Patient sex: M
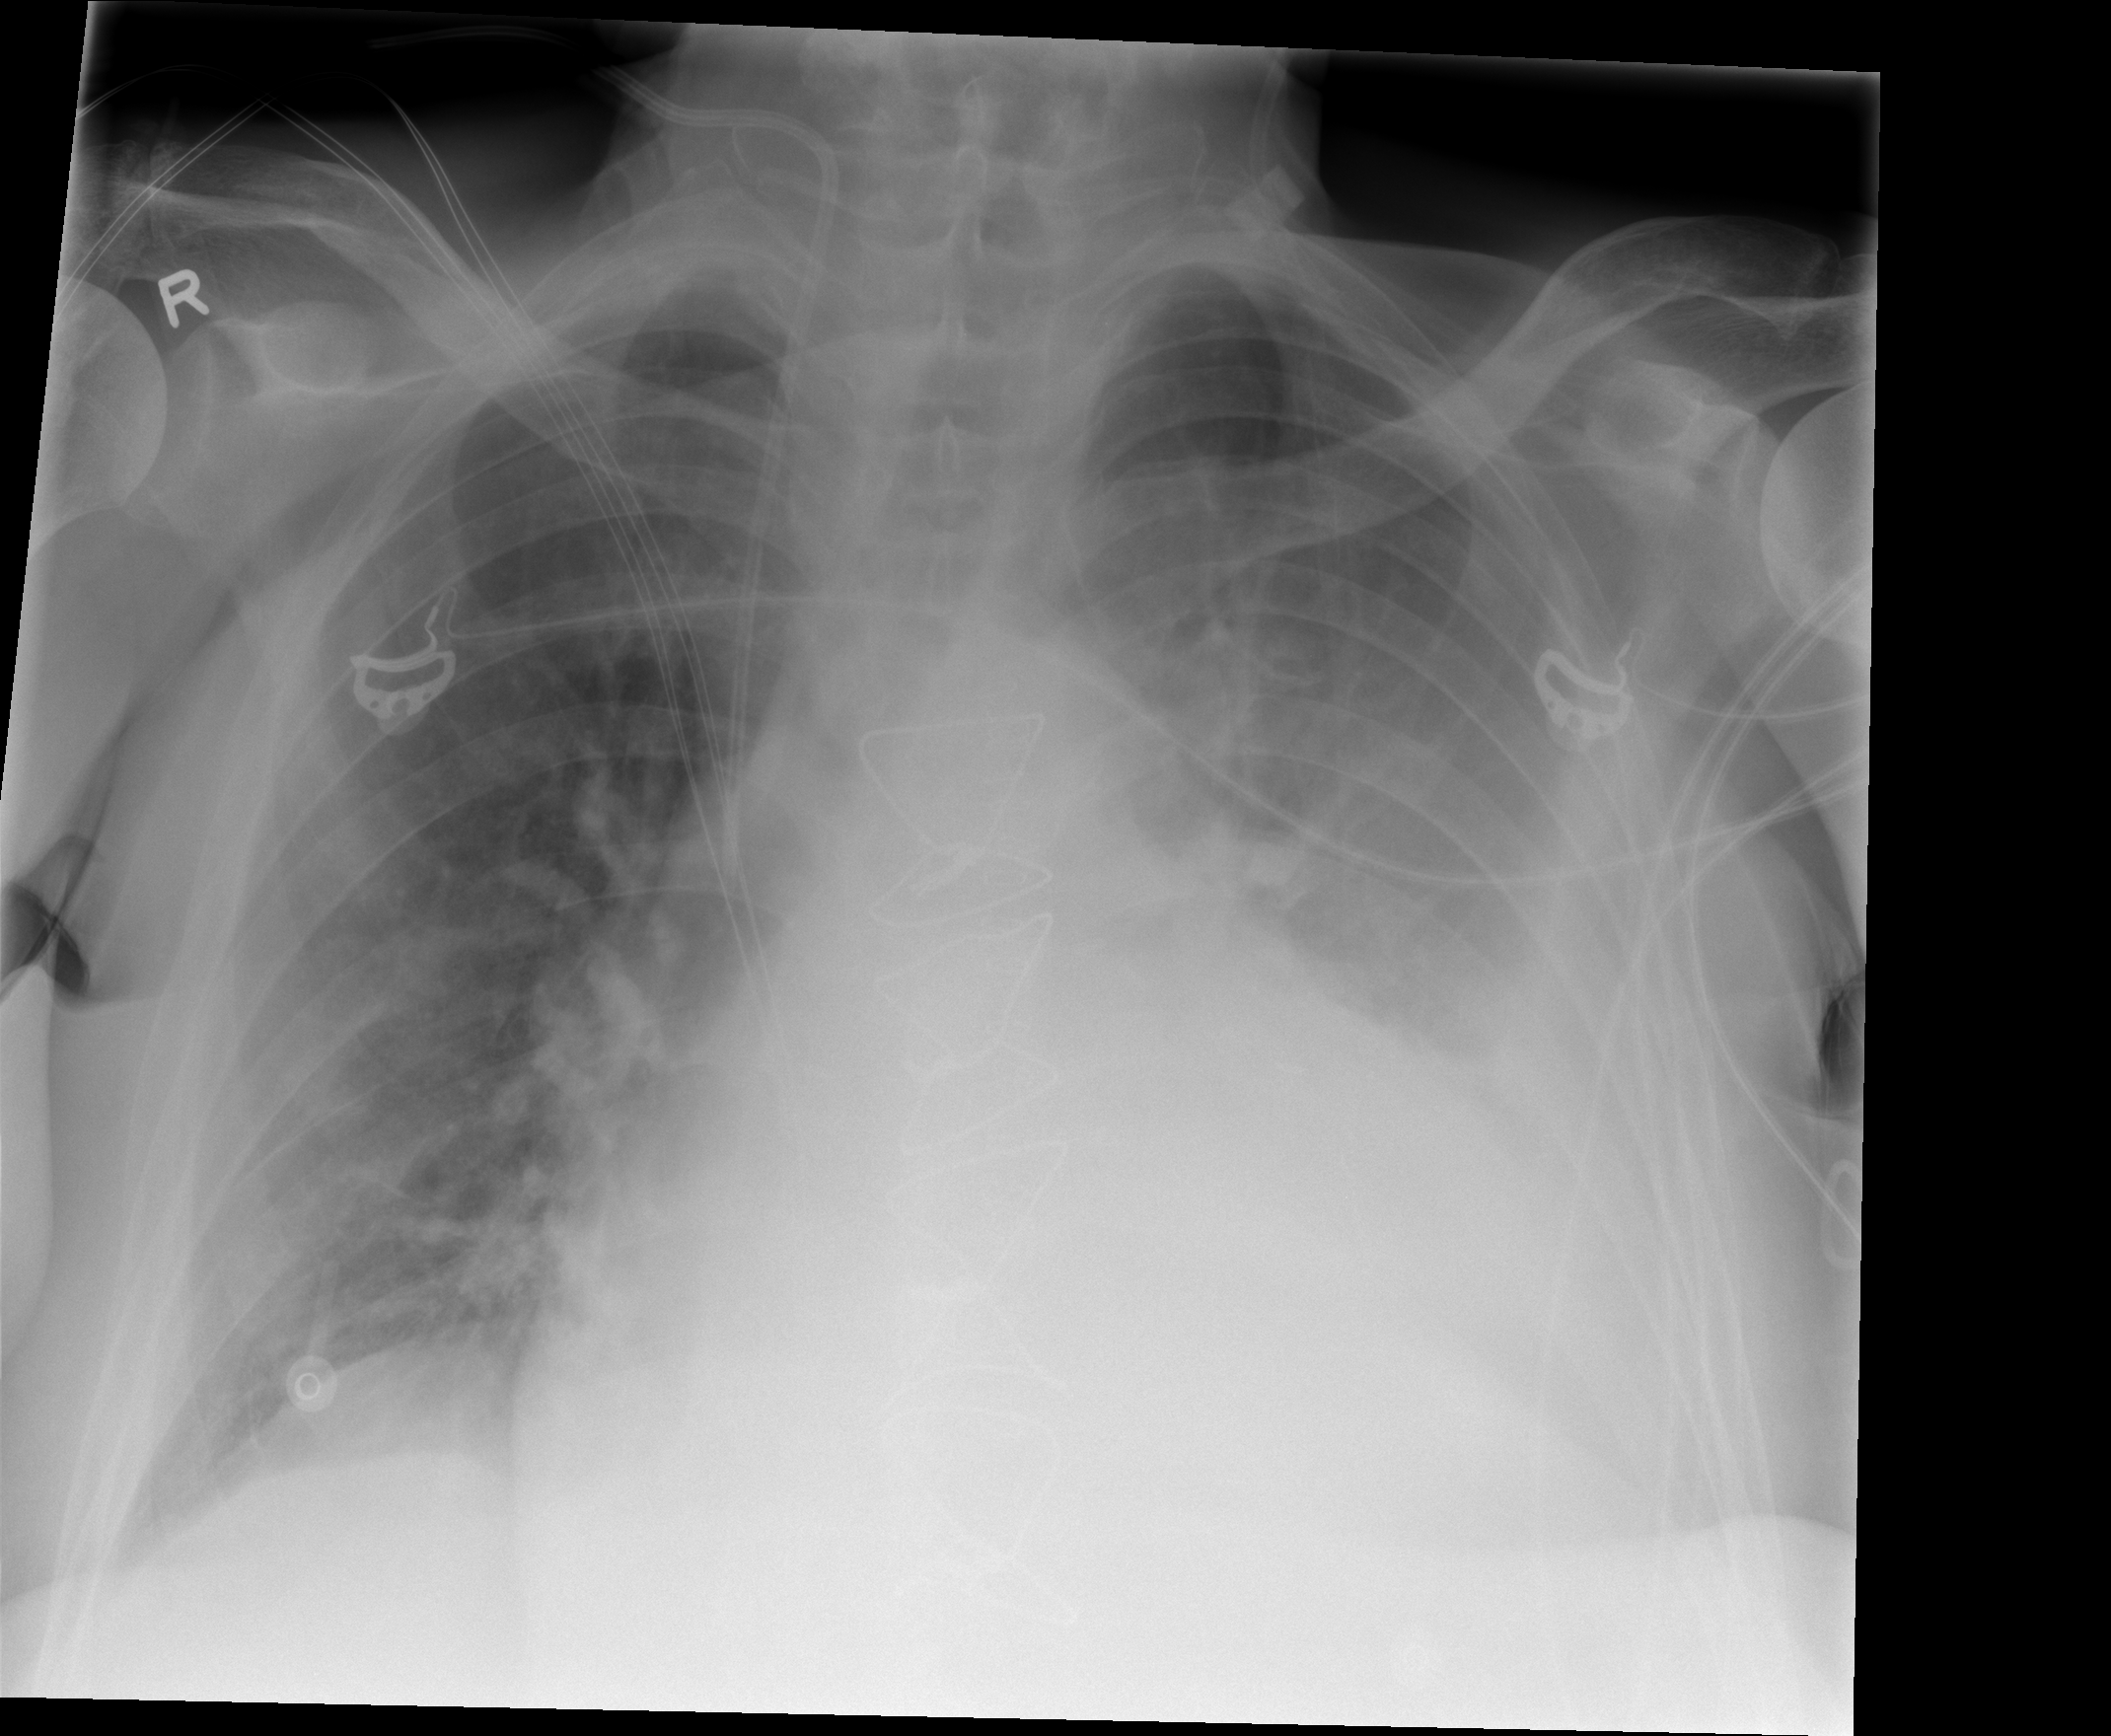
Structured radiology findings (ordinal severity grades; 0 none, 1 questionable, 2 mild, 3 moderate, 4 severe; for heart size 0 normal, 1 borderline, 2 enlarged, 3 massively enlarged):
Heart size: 3
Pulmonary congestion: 0
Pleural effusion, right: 2
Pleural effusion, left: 3
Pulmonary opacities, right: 0
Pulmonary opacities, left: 0
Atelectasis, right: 1
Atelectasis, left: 2